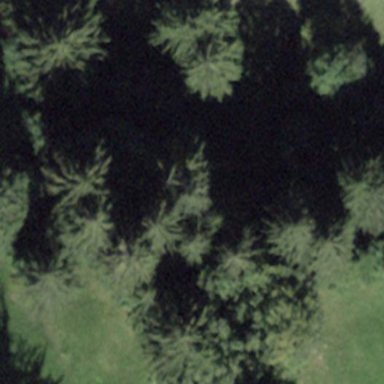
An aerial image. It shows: Forest area.